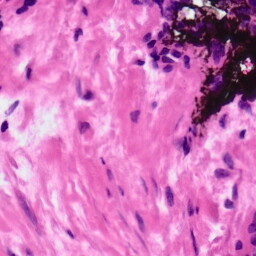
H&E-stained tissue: Ovarian